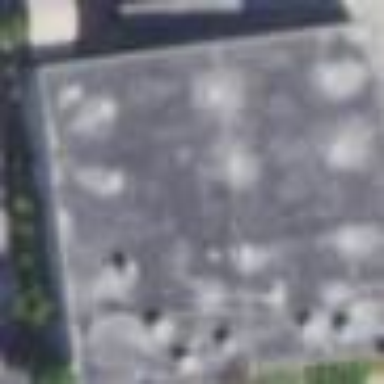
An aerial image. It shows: Manufacturing building.